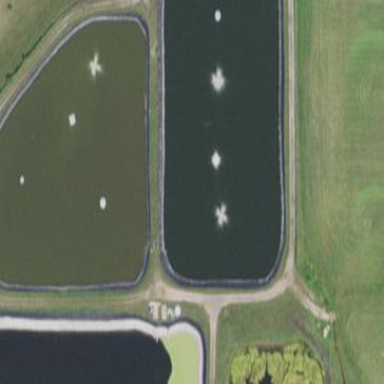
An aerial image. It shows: Pond located in basin area with natural surroundings of water.